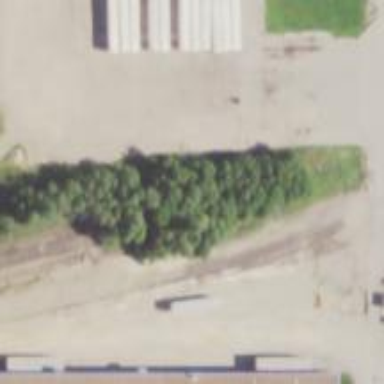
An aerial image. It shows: Disused railway spur service.